Question: When Selecting/Inserting into my SQL Server 2008 database, Central European characters are being converted.
For example:
'''
Select 'Kutenic'
'''
Returns:
'''
Kutenic
'''

Why is this? And how can I prevent this from happening? Would my ASP.NET Web Application have a similar problem?
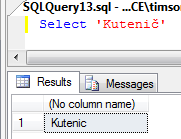
Answer: Use the 'N' prefix
'''
Select N'Kutenic'
'''
Without it the string will be cast to the code page of your database's default collation.
Or set your database's default collation to one of the following if that is more appropriate for your locale.
'''
Albanian_X
Albanian_100_X
Bosnian_Latin_100_X
Croatian_X
Croatian_100_X
Czech_X
Czech_100_X
Estonian_X
Estonian_100_X
Hungarian_X
Hungarian_100_X
Hungarian_Technical_X
Hungarian_Technical_100_X
Latvian_X
Latvian_100_X
Lithuanian_X
Lithuanian_100_X
Polish_X
Polish_100_X
Romanian_X
Romanian_100_X
Serbian_Latin_100_X
Slovak_X
Slovak_100_X
Slovenian_X
Slovenian_100_X
Turkmen_100_X
SQL_Croatian_CP1250_X
SQL_Czech_CP1250_X
SQL_Estonian_CP1257_X
SQL_Hungarian_CP1250_X
SQL_Latin1_General_CP1250_X
SQL_Latin1_General_CP1257_X
SQL_Latvian_CP1257_X
SQL_Lithuanian_CP1257_X
SQL_Polish_CP1250_X
SQL_Romanian_CP1250_X
SQL_Slovak_CP1250_X
SQL_Slovenian_CP1250_X
'''